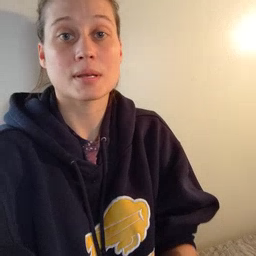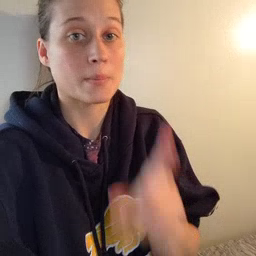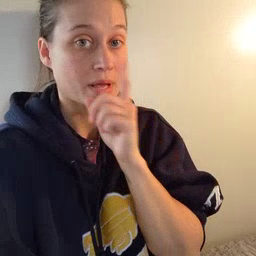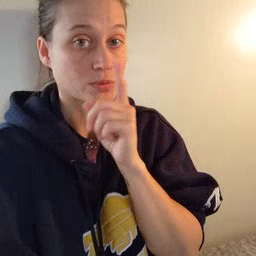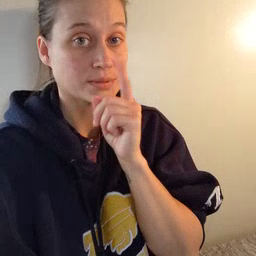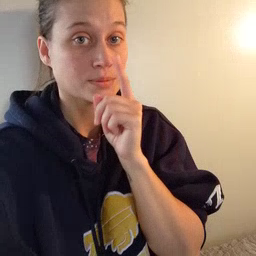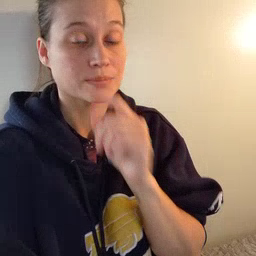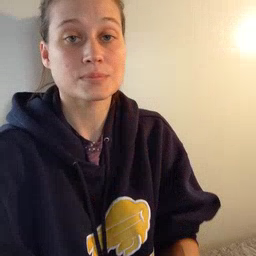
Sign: mouse